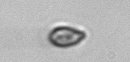
Label: Cryptophyta